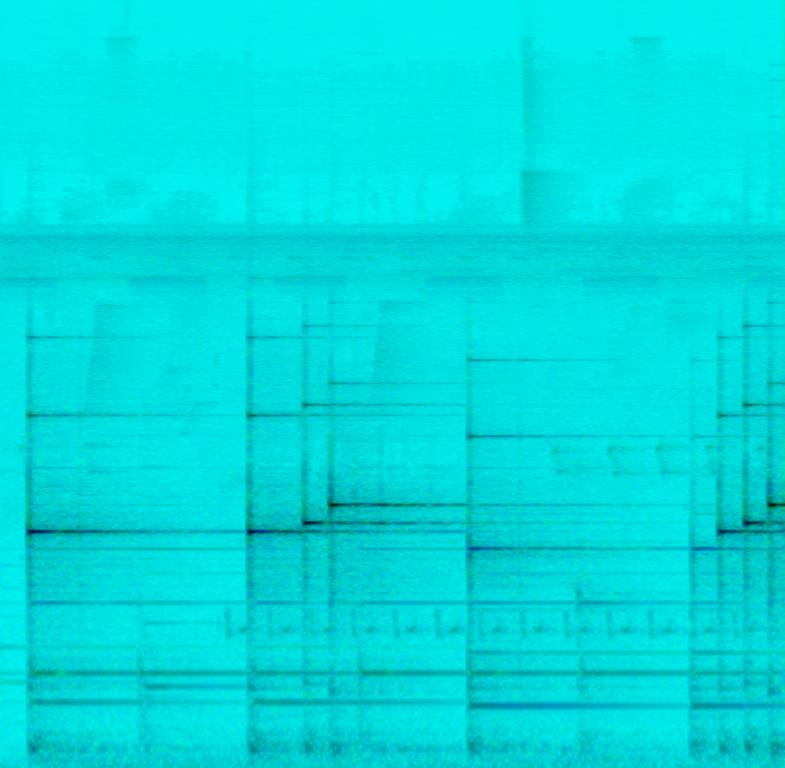
This is an instrumental classical music performance. There is a gentle tune being played with the piano sound. Ambient sounds such as birds singing can be heard in the recording. The atmosphere is soothing and relaxing. This is a perfect piece for a sleep music playlist. It could also work well as an advertisement jingle. It could be playing in the background at a nursery.